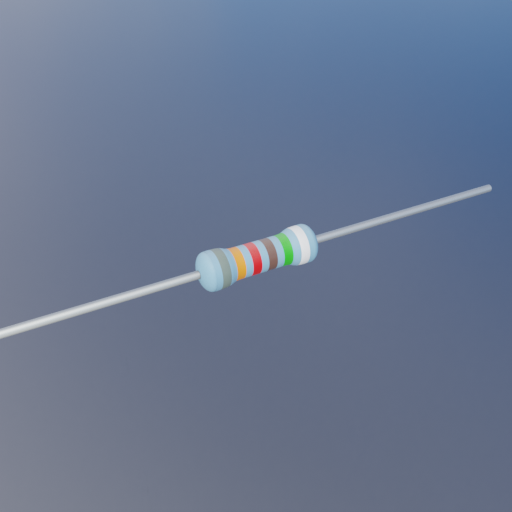
Resistor colour bands (in order): gray, orange, red, brown, green, white